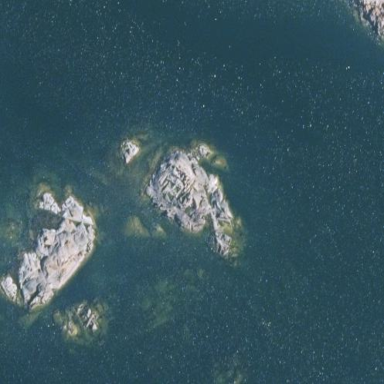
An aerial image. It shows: Islet located along the natural coastline.